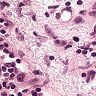
Metastatic tissue present: no